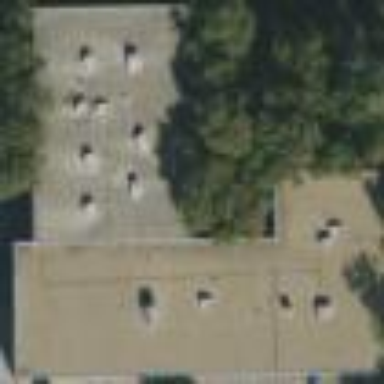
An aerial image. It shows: Industrial building.